Field crop: maize
Growth stage: 2
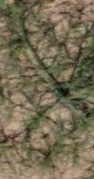
Species: salsola